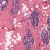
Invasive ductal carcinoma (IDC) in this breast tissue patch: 0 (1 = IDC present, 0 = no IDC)